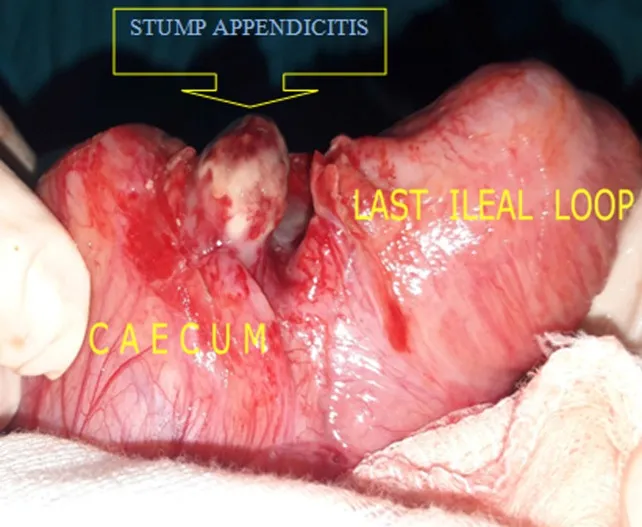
an intraoperative view showing an inflamed appendiceal stamp.
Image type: pathology (fish)